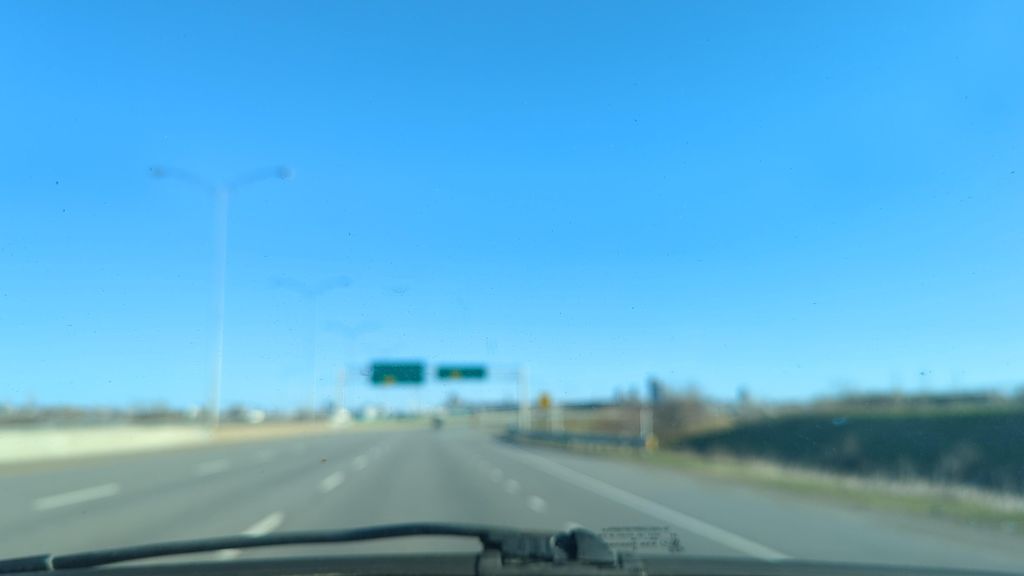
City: quebec_city